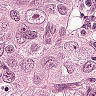
Metastatic tissue present: yes